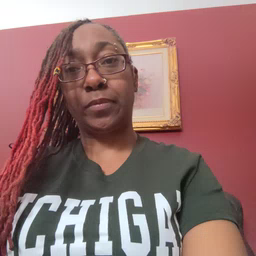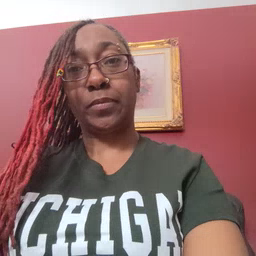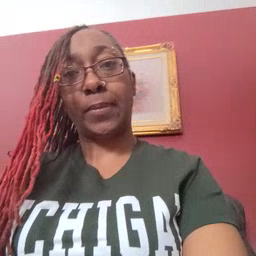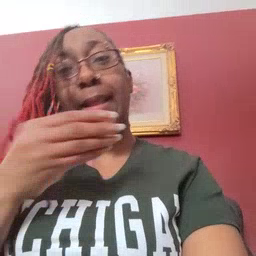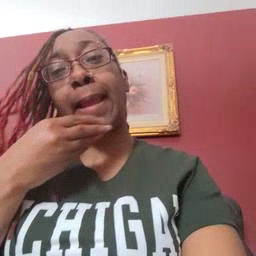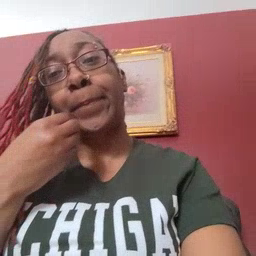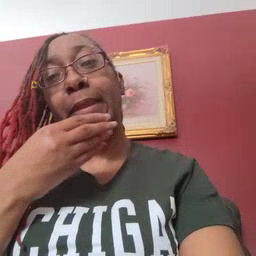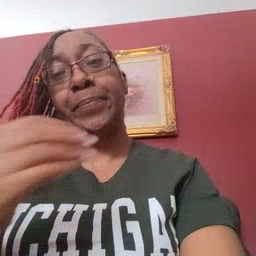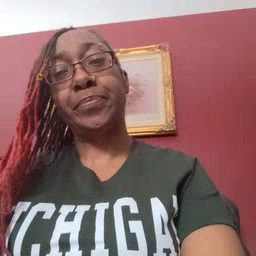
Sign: napkin